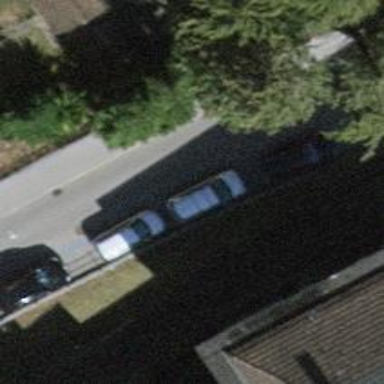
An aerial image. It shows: Residential road with sidewalk on the left.